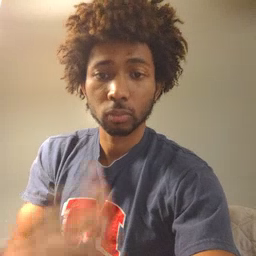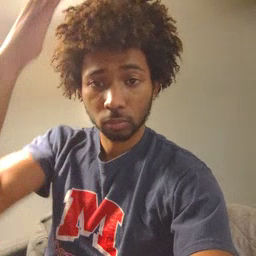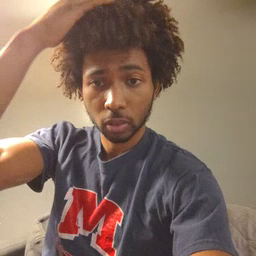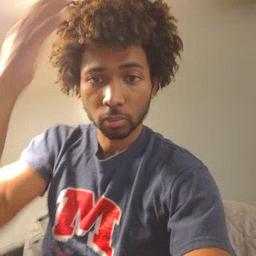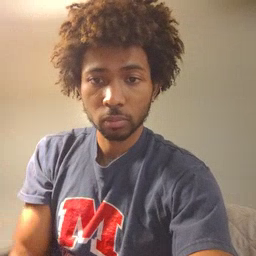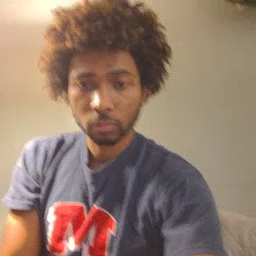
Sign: hat